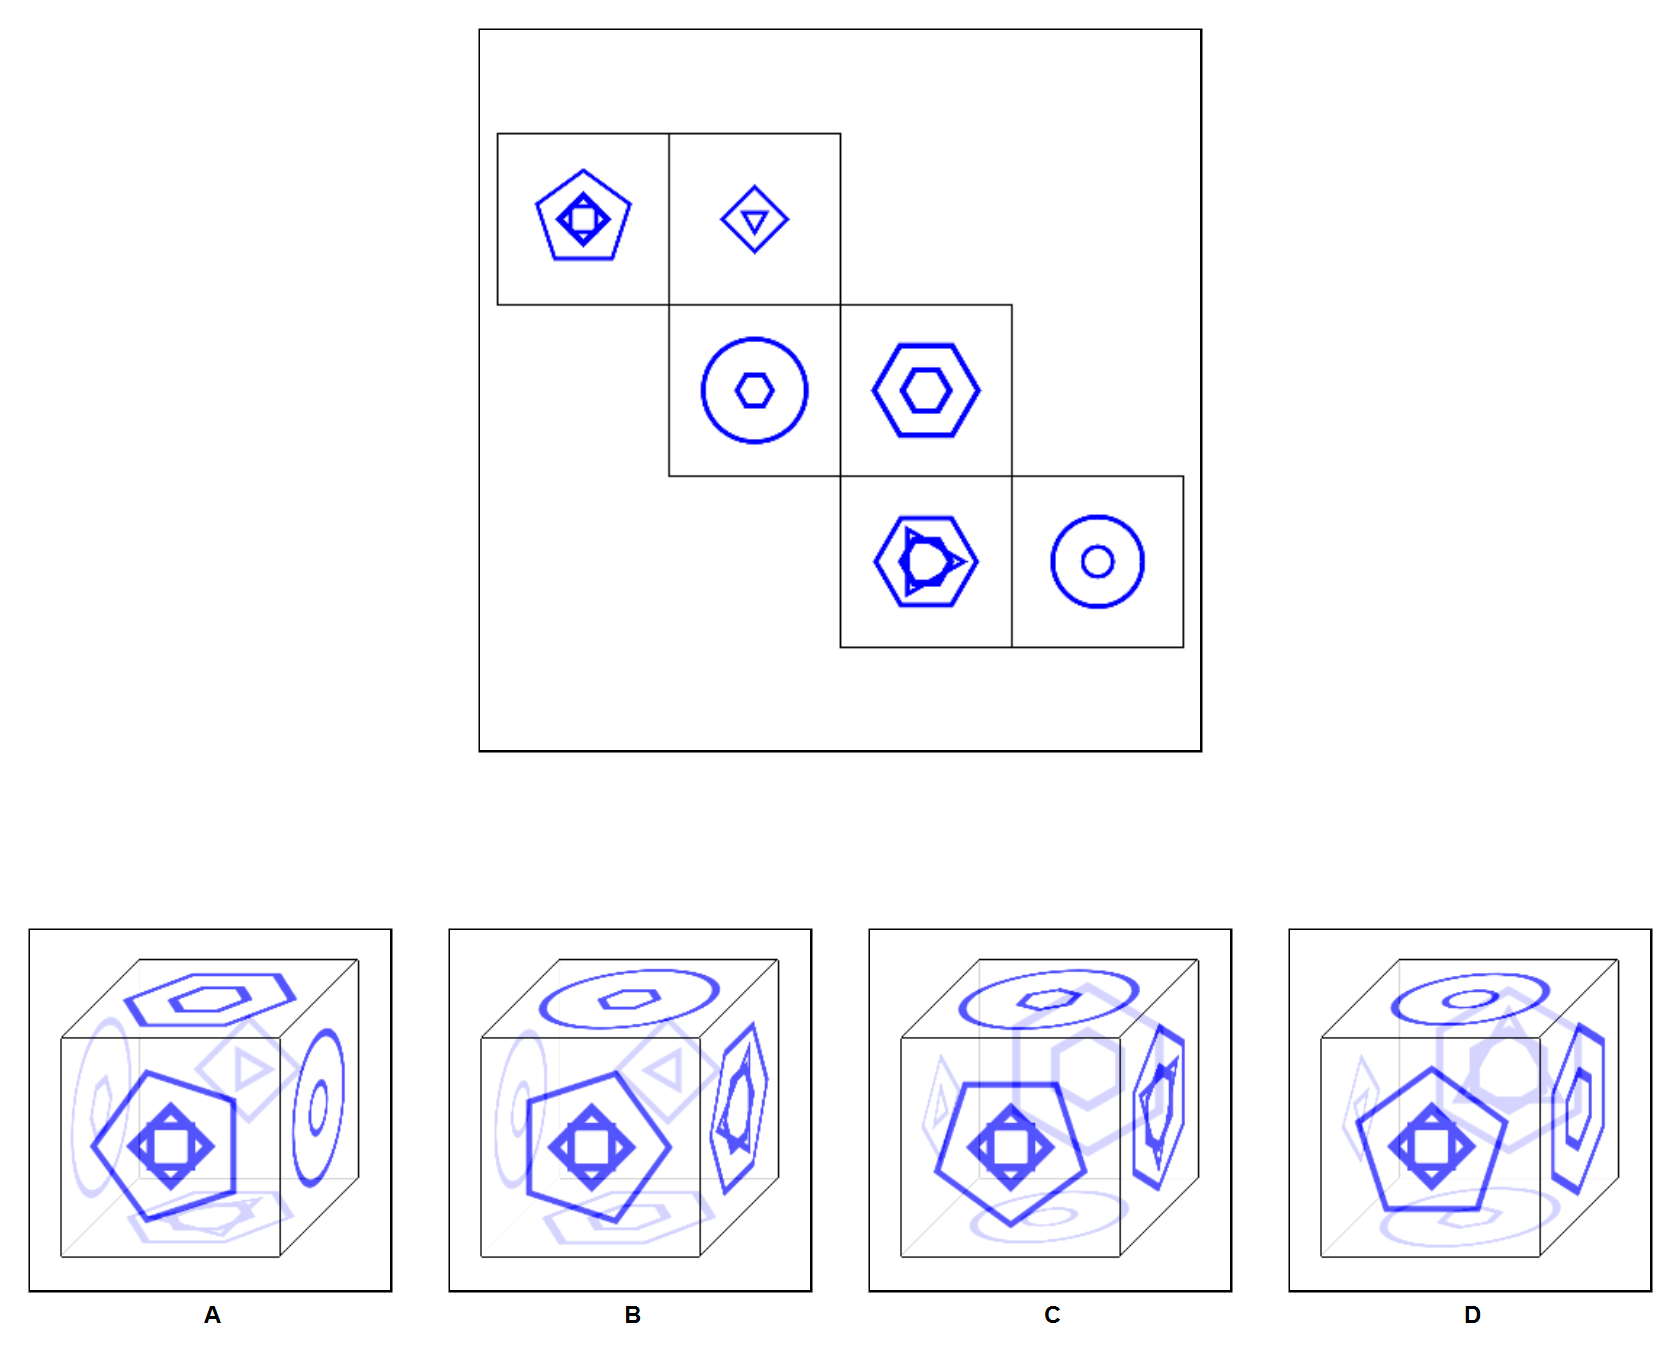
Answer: C